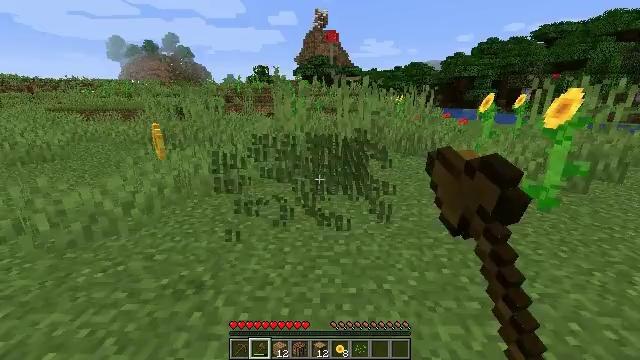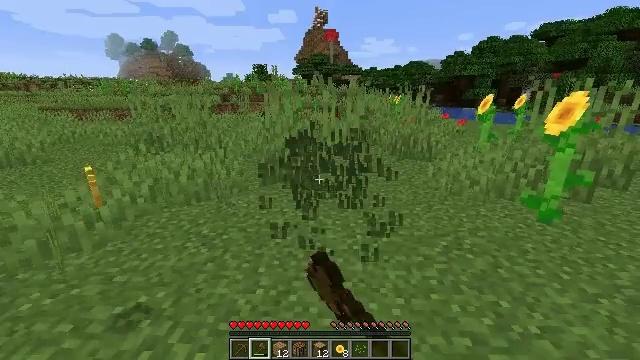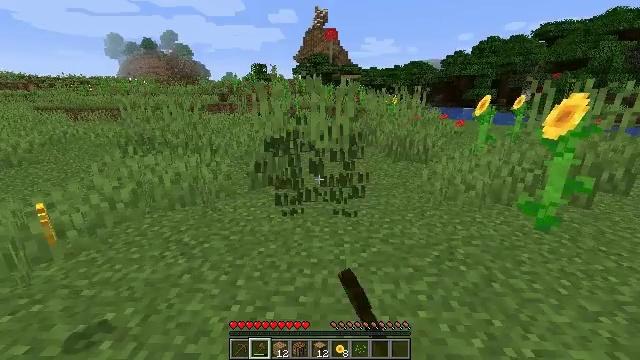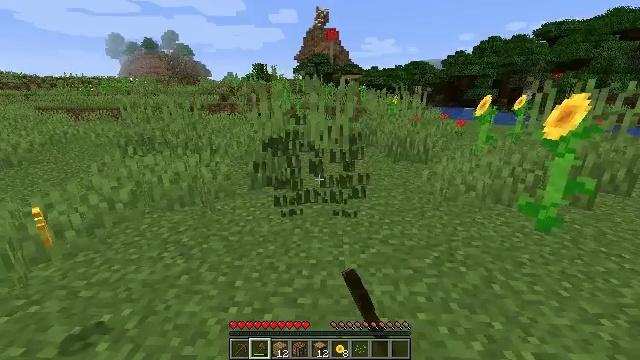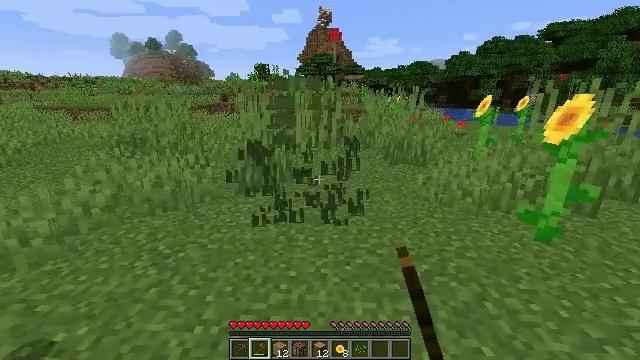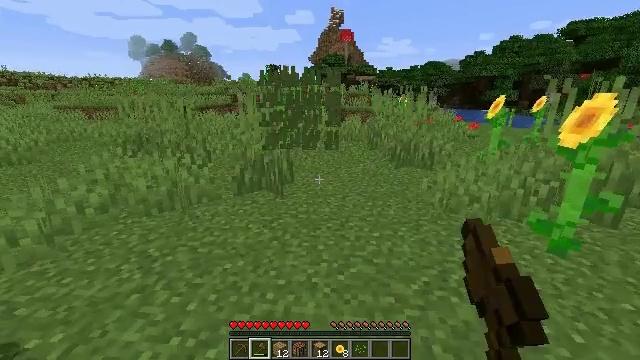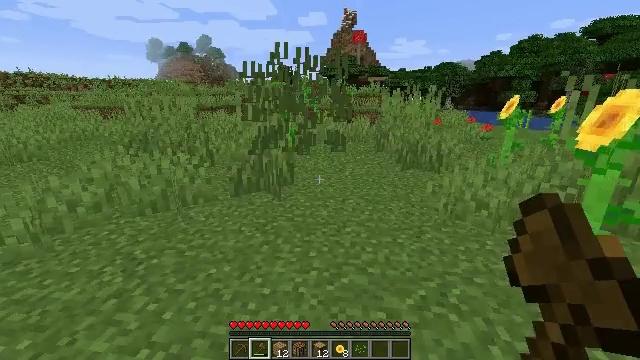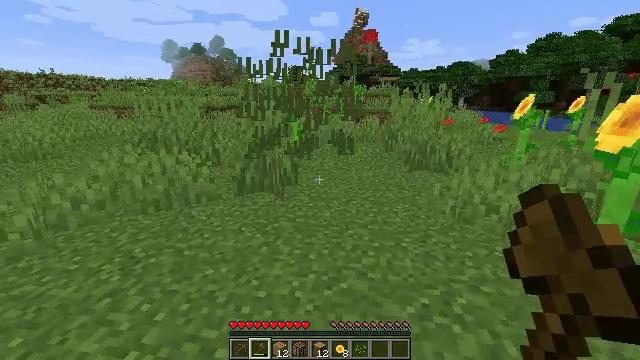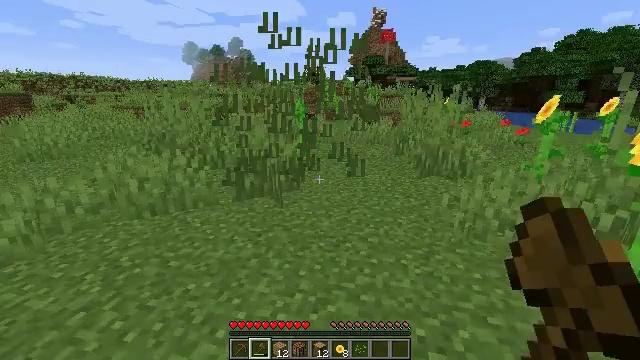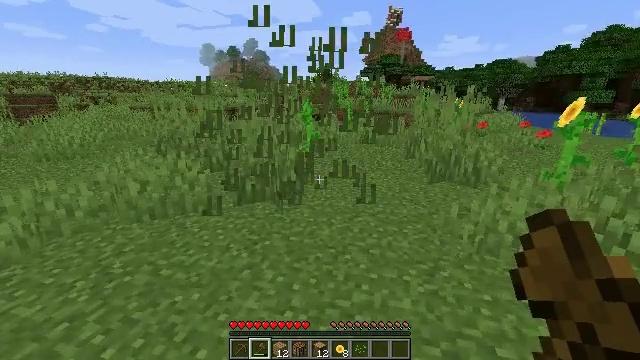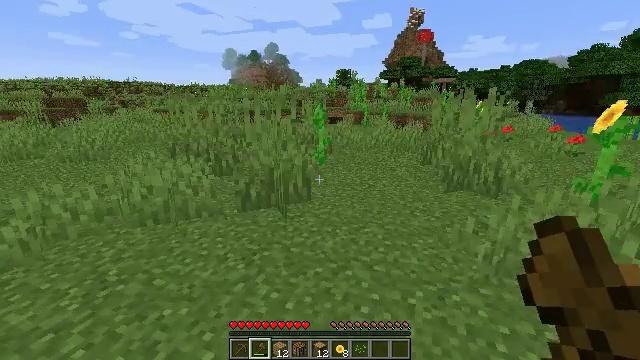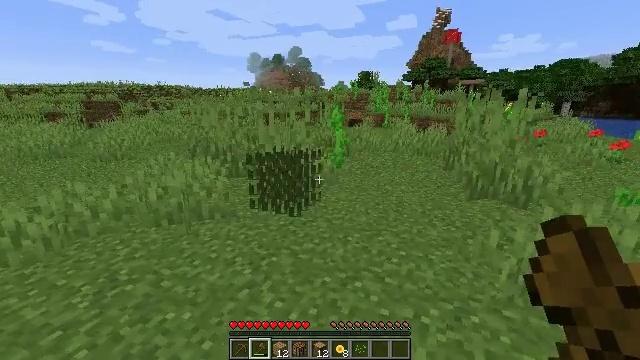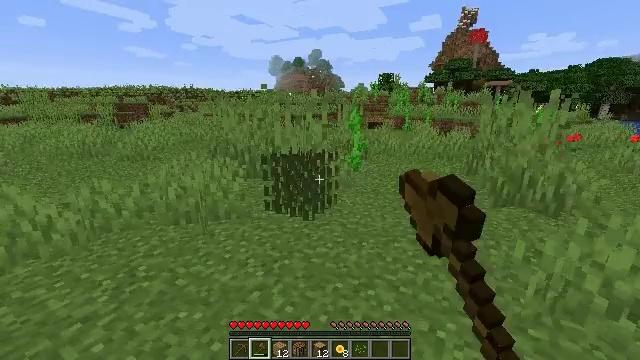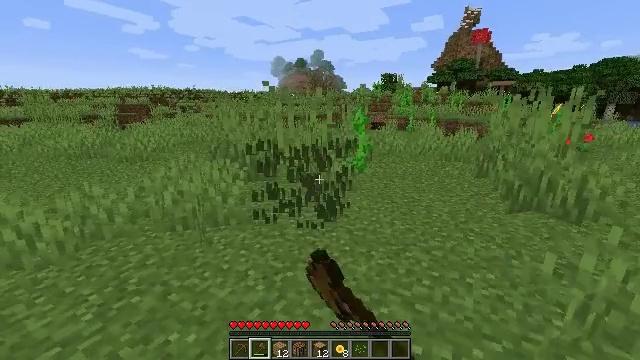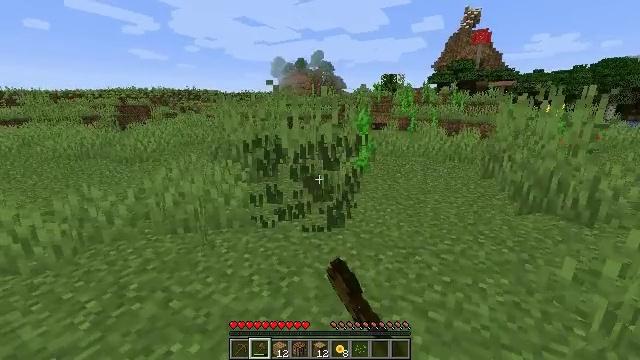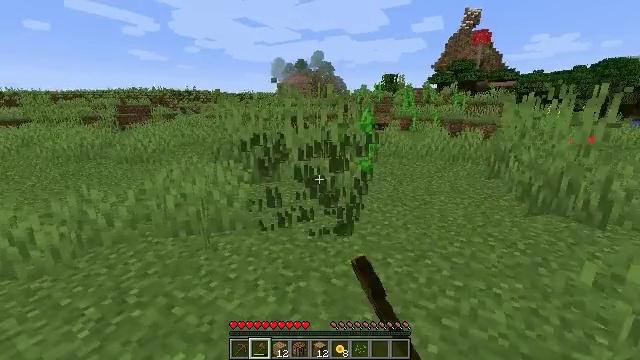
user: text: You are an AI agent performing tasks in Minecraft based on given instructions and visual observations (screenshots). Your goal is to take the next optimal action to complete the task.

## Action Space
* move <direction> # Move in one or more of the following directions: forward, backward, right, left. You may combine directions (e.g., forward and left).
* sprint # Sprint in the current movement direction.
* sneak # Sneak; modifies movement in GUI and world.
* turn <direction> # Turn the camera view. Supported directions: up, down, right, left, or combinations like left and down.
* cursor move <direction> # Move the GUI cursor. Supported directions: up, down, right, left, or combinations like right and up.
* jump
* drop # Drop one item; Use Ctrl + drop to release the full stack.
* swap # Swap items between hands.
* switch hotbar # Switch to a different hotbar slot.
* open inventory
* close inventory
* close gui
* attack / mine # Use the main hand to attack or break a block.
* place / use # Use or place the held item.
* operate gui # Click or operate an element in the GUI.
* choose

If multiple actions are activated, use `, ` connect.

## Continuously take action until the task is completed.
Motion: motion action
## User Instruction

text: Collect tall grass by breaking it.
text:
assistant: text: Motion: move forward and move right, attack / mine
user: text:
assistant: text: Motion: move forward and move right, attack / mine
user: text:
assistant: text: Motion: move forward and move right, attack / mine
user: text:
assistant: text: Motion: move forward and move right, attack / mine
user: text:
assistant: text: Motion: move forward and move right, turn left, attack / mine
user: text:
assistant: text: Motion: move forward and move right, turn left, attack / mine
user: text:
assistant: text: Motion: move forward and move right, turn left, attack / mine
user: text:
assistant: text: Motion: move forward and move right, turn left, attack / mine
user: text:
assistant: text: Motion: move forward and move right, turn left, attack / mine
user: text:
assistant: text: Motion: move forward and move right, turn left, attack / mine
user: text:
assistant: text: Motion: move forward and move right, turn left, attack / mine
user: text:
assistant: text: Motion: move forward and move left, turn left, attack / mine
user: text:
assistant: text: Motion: move forward and move left, attack / mine
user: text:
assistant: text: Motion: move forward and move left, attack / mine
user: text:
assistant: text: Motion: move forward and move left, attack / mine
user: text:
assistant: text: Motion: attack / mine